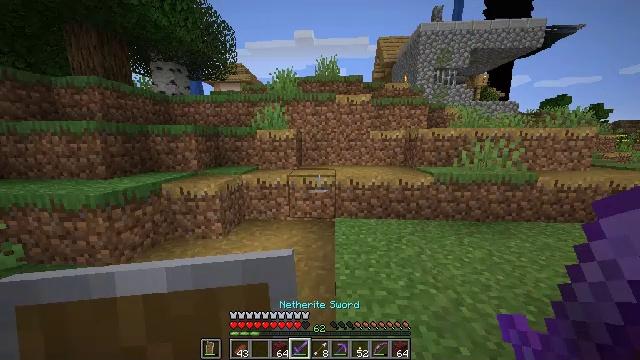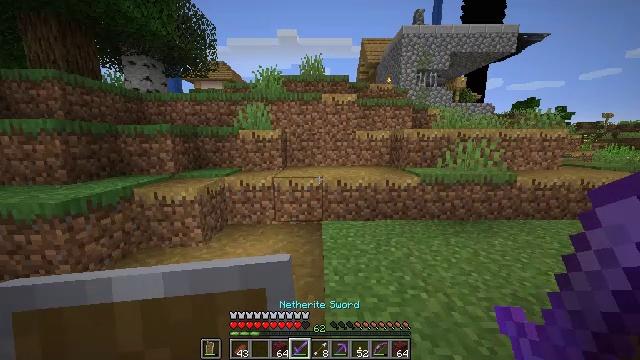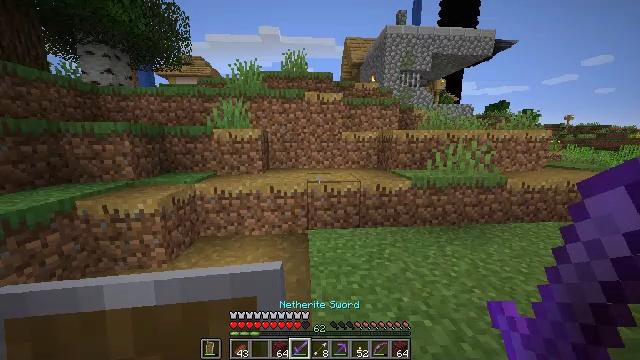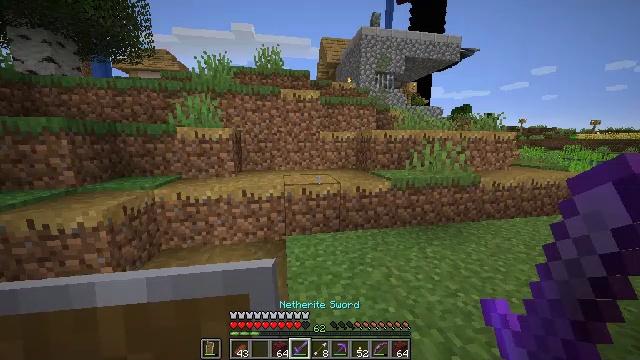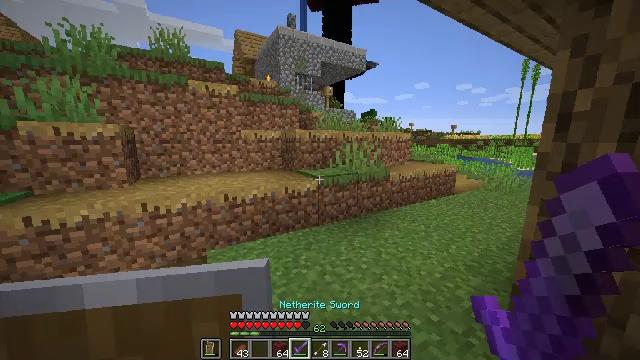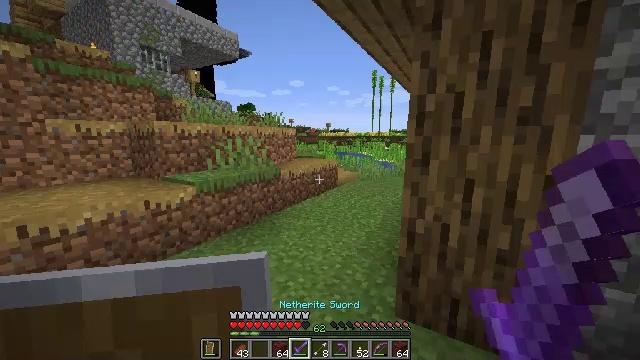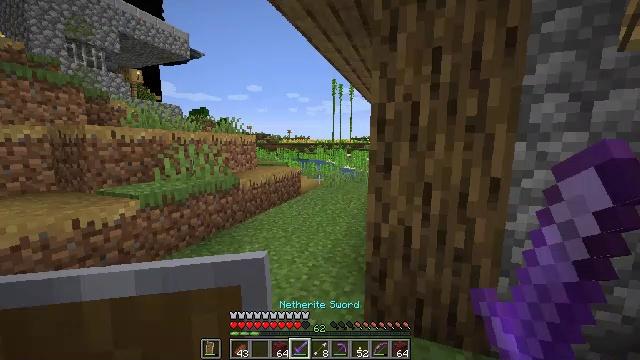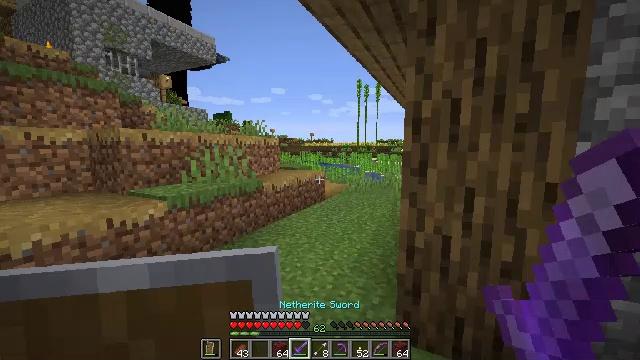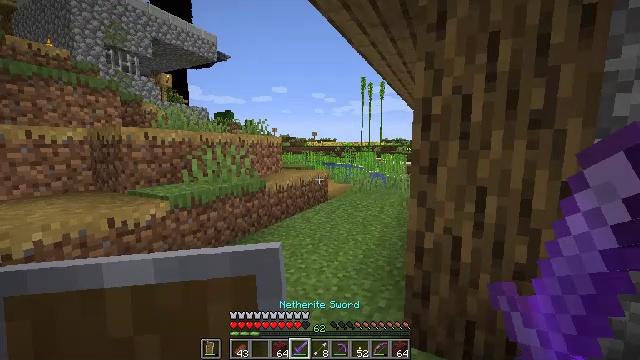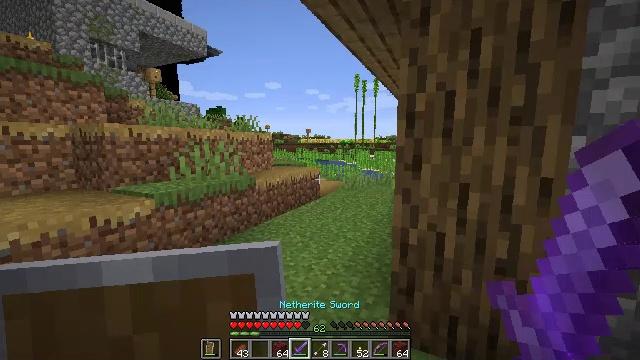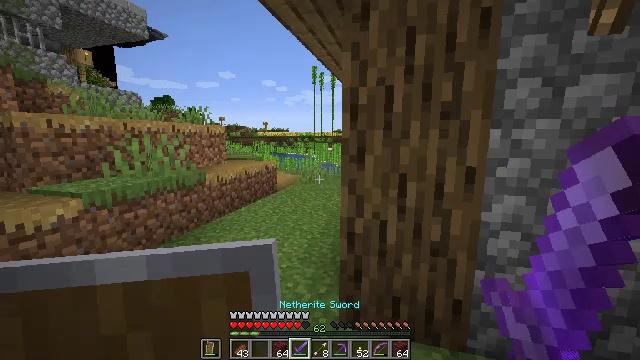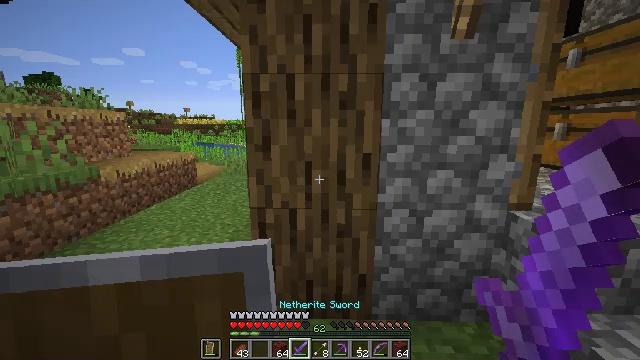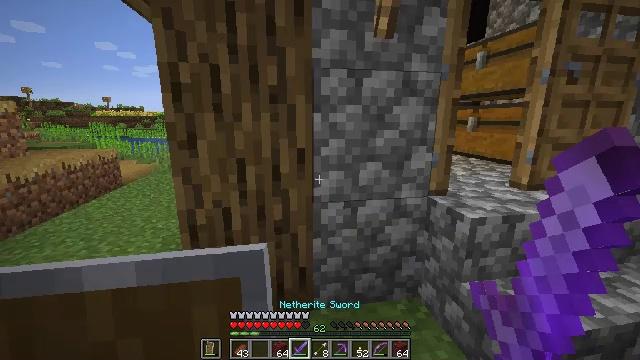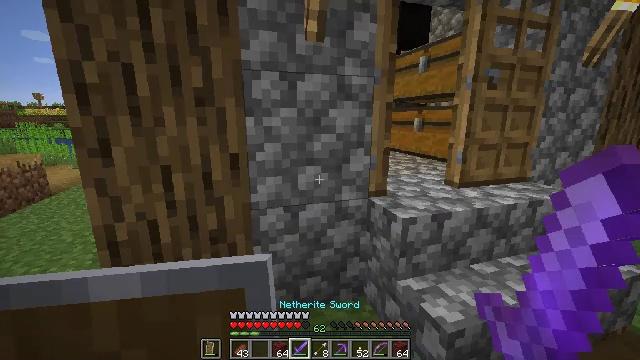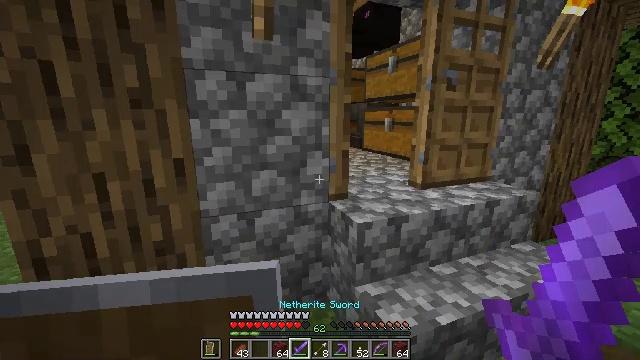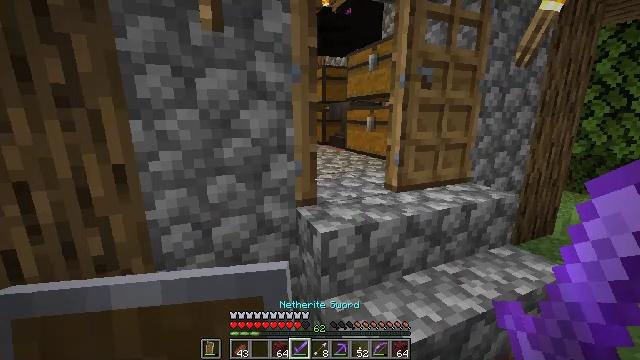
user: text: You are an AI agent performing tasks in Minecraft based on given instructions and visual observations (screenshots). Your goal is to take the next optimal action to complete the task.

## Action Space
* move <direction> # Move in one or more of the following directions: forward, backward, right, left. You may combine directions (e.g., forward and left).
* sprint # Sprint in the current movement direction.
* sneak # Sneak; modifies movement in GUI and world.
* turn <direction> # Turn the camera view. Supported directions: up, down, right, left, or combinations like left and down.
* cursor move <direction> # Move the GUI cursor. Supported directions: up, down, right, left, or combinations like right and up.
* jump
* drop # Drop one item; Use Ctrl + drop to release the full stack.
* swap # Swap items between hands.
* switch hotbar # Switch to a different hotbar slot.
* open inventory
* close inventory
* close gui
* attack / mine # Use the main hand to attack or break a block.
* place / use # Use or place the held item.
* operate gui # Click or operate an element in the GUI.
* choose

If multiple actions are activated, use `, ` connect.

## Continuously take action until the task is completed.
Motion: motion action
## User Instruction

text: Use a pickaxe to gather the ender chest.
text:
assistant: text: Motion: move forward, turn right
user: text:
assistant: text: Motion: move forward, turn right
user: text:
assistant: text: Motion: move forward, turn right
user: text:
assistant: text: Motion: turn right
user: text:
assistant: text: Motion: turn right
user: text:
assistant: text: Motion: turn right and up
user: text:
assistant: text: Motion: turn left and up
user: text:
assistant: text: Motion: no_op
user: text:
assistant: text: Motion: move right, turn right
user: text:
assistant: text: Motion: move right, turn right and down
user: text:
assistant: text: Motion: move right, turn right and down
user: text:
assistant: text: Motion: move right, turn right and down
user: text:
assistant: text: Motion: move right, turn right
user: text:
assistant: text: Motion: move forward and move right, turn right
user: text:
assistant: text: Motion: move forward and move right, turn right
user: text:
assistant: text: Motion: move forward and move right
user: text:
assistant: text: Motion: move forward and move right
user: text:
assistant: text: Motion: move forward, turn left
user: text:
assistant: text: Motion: move forward, turn left
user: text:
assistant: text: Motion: move forward, turn left
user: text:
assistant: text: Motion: move forward, turn left
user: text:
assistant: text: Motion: move forward, turn left
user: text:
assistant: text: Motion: move forward
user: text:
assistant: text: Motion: move forward
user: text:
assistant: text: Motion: move forward
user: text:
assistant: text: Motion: move forward, turn left
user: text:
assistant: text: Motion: move forward
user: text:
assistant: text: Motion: move forward
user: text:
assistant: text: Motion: move forward
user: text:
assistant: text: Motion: move forward